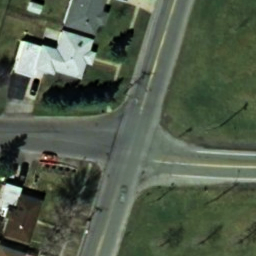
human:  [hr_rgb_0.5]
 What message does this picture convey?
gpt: intersection